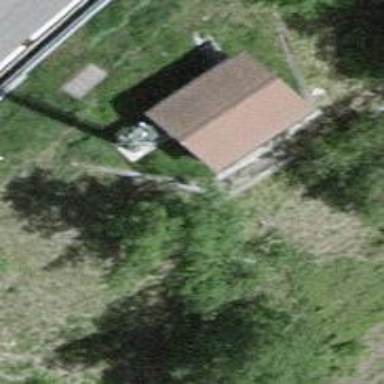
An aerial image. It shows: Communication mast tower.